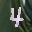
Label: 4